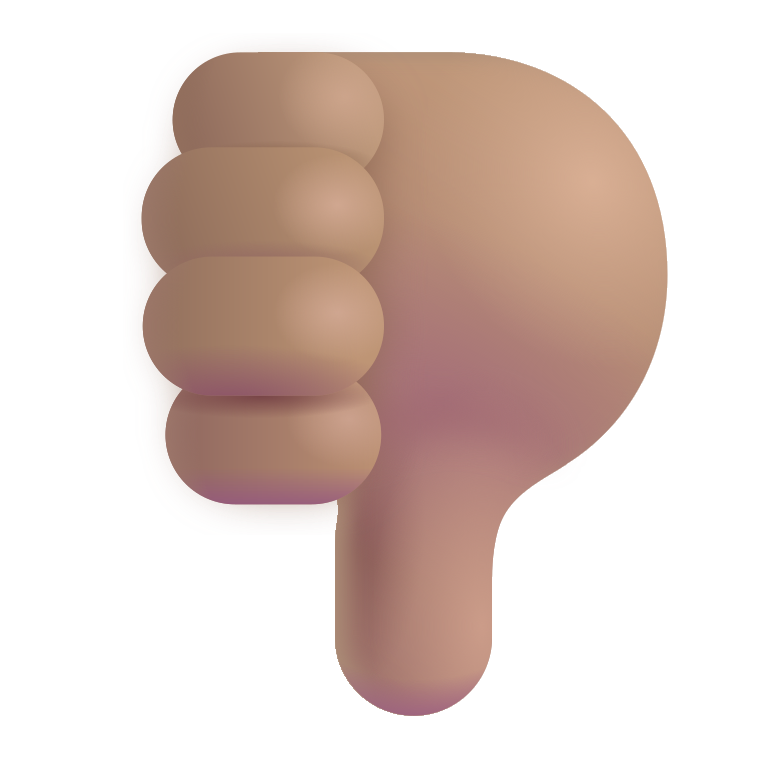
thumbs down color